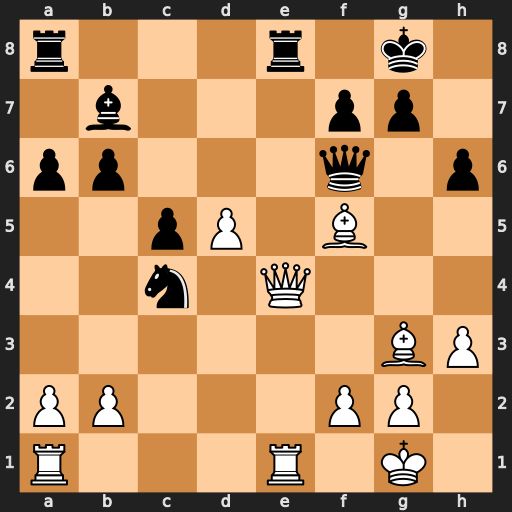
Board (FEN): r3r1k1/1b3pp1/pp3q1p/2pP1B2/2n1Q3/6BP/PP3PP1/R3R1K1
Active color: w
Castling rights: -
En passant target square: -
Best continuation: Qxe8+ Rxe8 Rxe8#